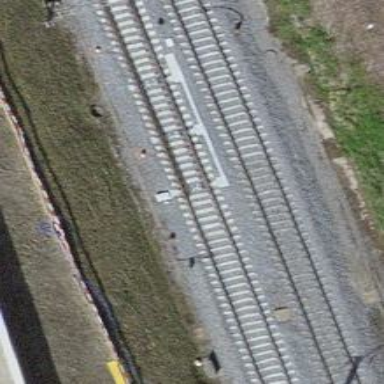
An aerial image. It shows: Railway switch.